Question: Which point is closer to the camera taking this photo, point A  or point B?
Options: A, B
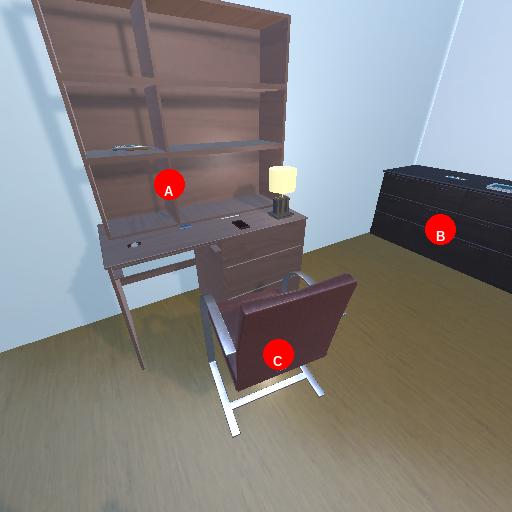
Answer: A